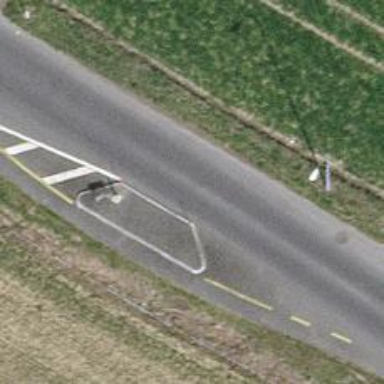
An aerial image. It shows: Asphalt road with chicane for traffic calming.